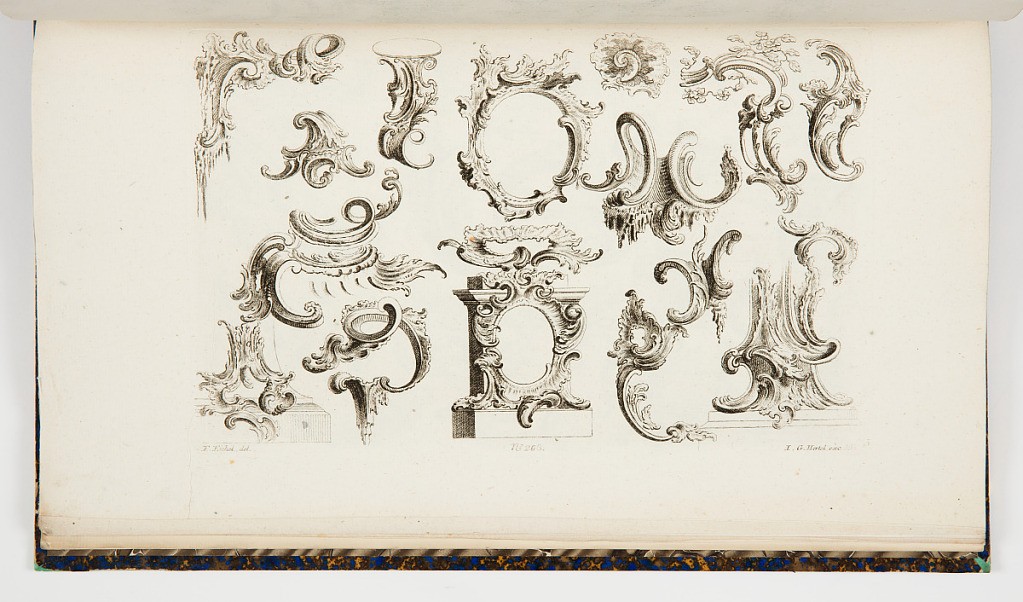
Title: Rocaille Scroll Designs
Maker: Emmanuel Eichel, German, 1717–1782
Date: mid- 18th century
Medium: Etching on off-white paper
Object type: Print
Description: Sheet filled with variations on rocaille scrolls and rinceaux. The plate is signed and numbered.